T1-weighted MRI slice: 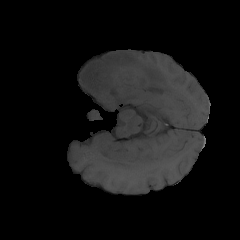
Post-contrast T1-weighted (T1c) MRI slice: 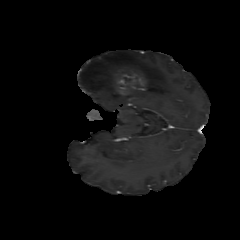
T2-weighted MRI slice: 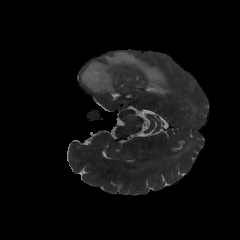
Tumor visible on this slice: yes